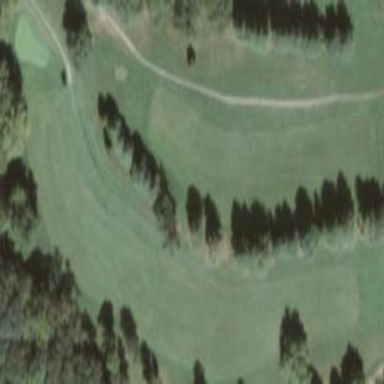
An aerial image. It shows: Grassy area designated as golf fairway.